Field crop: tomato
Growth stage: 2
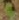
Species: solanum